Question: I have some data like so: 'leaderboards/board/{board id}/{child properties}'

I have an added listener for boards, like so:
'''
const boardRef = firebase.database().ref('leaderboards/board');
boardRef.on('child_added', (snapshot) => {
// handle data
});
'''
That part works fine. I then later want to listen to just a specific property on a board, to see if it changes. I do want to listen to all child changes on the board, as a couple of the children can change really frequently and we don't want to be handling that much data except when needed (a certain app state). So, I tried this:
'''
const endedRef = firebase.database().ref('leaderboards/board/123/ended');
endedRef.on('value', (snapshot) => {
// handle data
});
'''
However, when I update the 'ended' property in Firebase, the listener isn't called. It's only called when I first add the listener (so it appears to be hooked up properly) but then not when the property is changed. What's the proper way to solve this?
This post is similar, but as I'm already trying a 'value' listener on the property, seems to either not be a fix or not work for my data: <URL>
Thanks for any and all help!
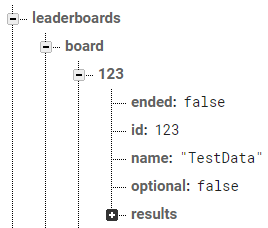
Answer: This was related to something specific in my codebase, causing my listener removal to get triggered just after getting added. So if you're having a similar issue, check where you remove the listener!